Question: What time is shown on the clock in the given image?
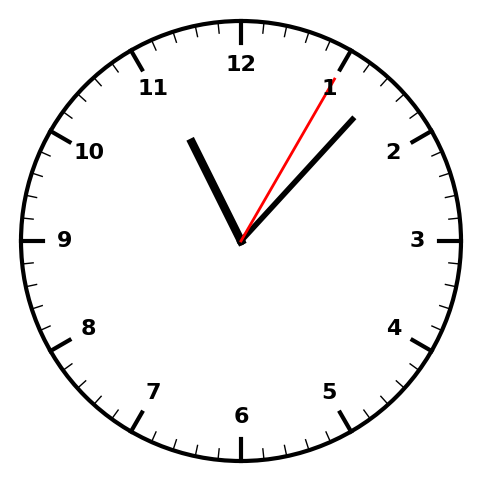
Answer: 11:07:05